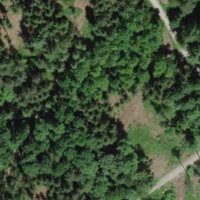
EUNIS habitat code: 53
Species observed at this site:
Galeopsis tetrahit